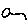
Label: cat